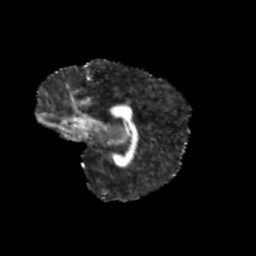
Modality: FA
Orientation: sagittal
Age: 12
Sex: female
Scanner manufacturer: siemens
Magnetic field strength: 3 T
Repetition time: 3.8 s
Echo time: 0.07 s